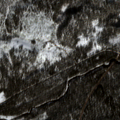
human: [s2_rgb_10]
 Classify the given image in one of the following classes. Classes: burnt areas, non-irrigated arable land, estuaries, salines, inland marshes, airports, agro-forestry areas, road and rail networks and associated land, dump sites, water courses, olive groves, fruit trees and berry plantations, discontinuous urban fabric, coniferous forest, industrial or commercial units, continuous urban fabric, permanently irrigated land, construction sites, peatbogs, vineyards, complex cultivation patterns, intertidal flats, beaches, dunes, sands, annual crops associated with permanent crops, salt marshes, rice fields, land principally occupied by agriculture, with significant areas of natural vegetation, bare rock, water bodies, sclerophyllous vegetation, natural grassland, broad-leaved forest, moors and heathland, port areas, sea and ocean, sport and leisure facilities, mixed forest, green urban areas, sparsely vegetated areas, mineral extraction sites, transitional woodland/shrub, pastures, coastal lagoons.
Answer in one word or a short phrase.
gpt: coniferous forest, transitional woodland/shrub